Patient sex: F
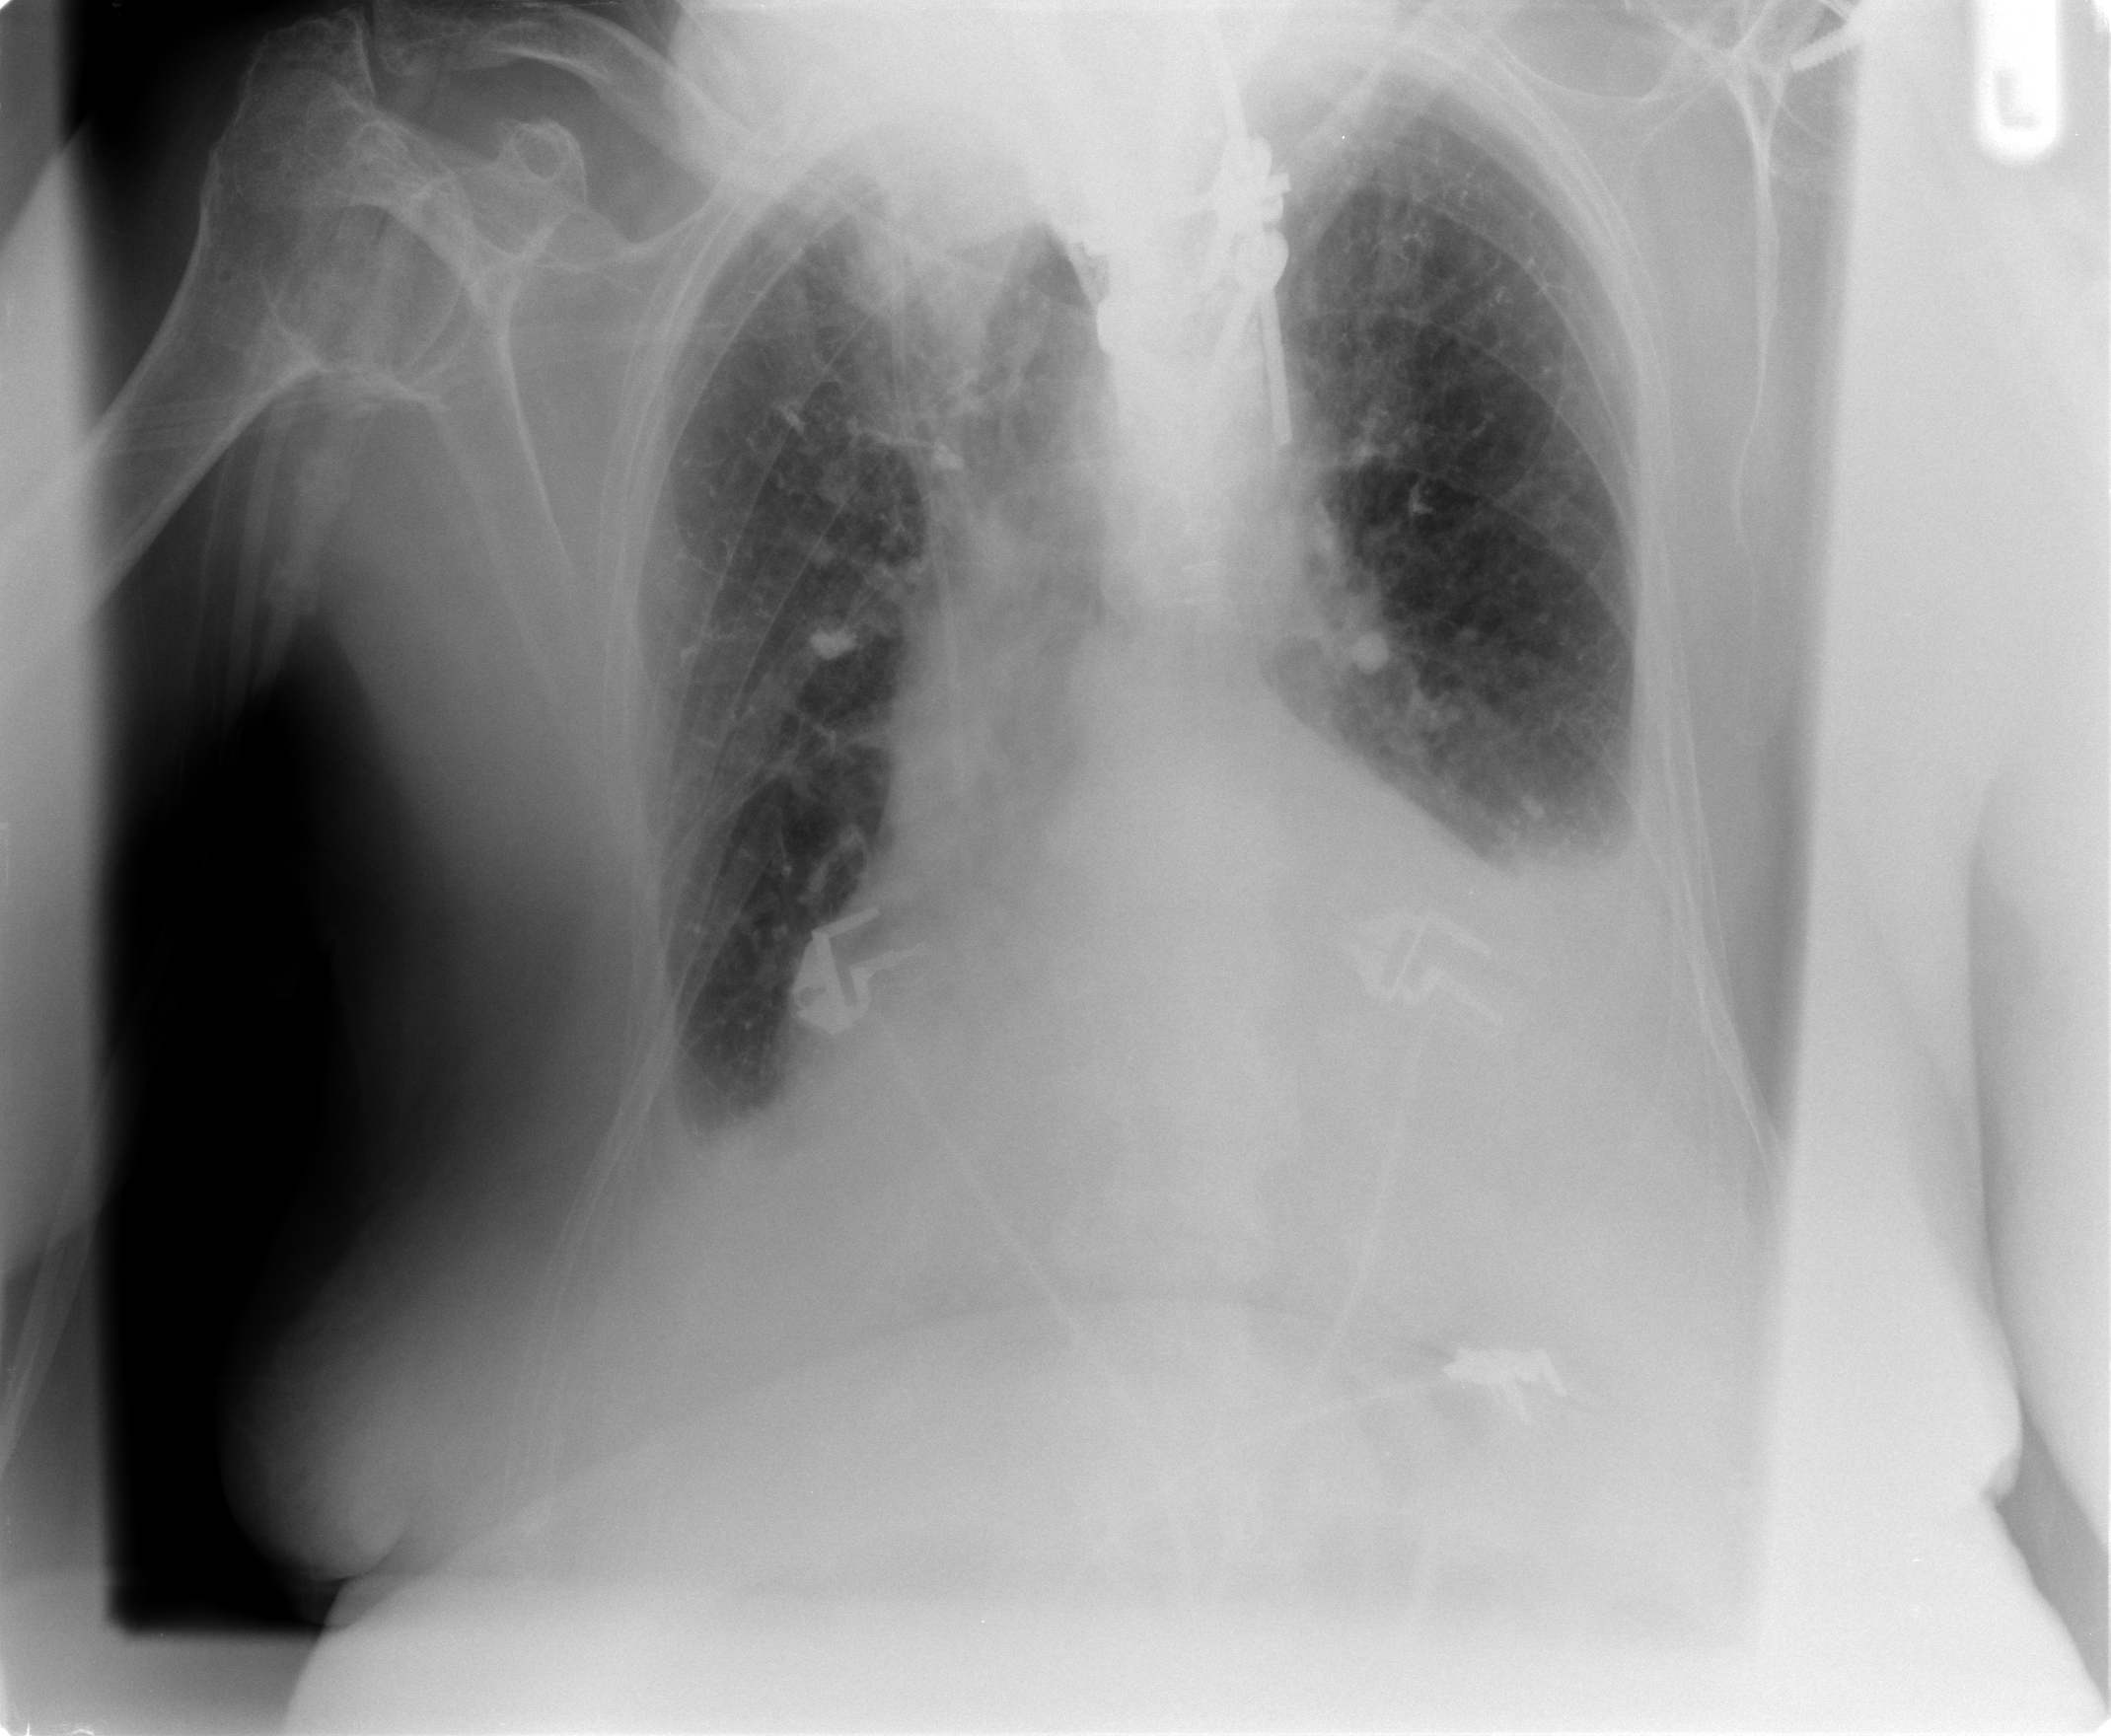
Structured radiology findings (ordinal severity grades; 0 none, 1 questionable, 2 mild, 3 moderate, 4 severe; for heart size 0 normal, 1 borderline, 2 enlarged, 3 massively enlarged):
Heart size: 2
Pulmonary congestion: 0
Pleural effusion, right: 2
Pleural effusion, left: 2
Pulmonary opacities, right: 1
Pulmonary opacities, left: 2
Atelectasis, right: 1
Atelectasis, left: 2